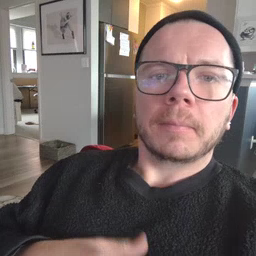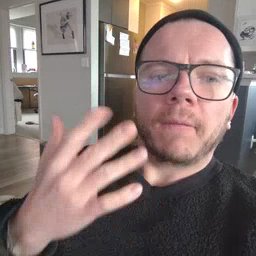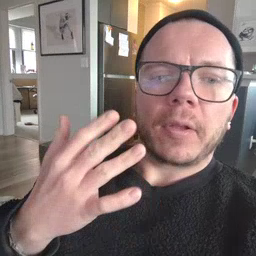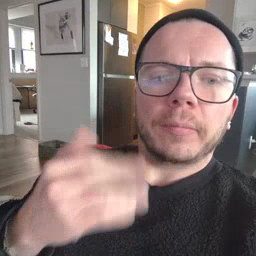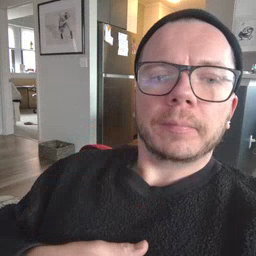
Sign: finger